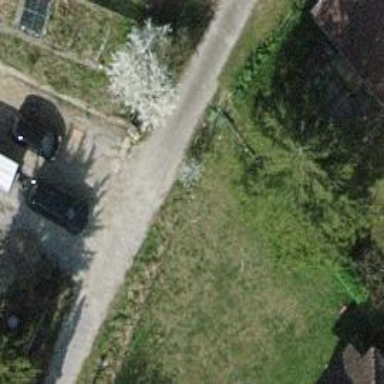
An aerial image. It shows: Gravel driveway designated as service road.